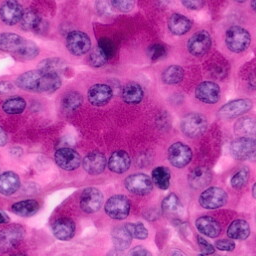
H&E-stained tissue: Pancreatic